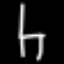
Label: chair